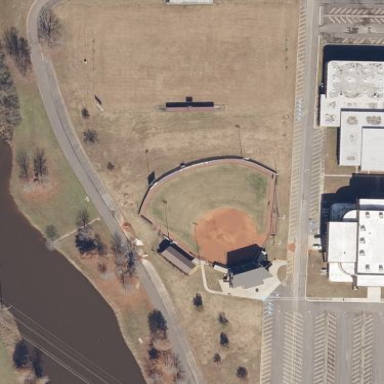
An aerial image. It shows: Softball pitch for leisure and sport activities.